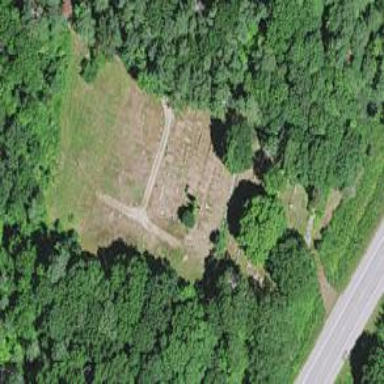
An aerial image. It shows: Cemetery.